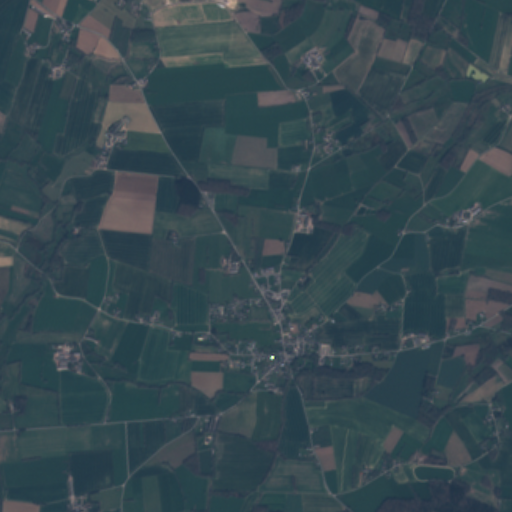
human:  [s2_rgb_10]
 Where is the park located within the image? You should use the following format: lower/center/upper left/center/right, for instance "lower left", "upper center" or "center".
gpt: The park is located in the lower center of the image.
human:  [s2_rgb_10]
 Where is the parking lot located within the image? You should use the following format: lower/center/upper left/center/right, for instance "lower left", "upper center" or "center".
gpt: The parking lot is located in the lower center of the image.
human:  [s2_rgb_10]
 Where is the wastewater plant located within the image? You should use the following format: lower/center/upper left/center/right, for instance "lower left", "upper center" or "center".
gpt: The wastewater plant is located in the upper left of the image.
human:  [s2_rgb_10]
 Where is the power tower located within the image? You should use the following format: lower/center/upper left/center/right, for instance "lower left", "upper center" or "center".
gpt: There is no power tower in the image.